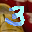
Label: 3